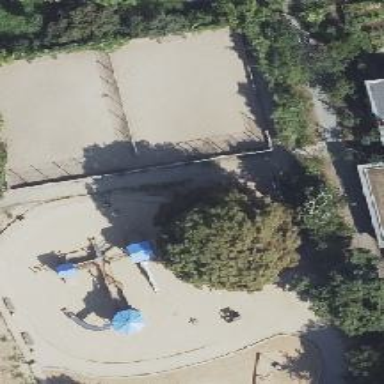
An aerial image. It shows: Sandpit playground area with natural sand.